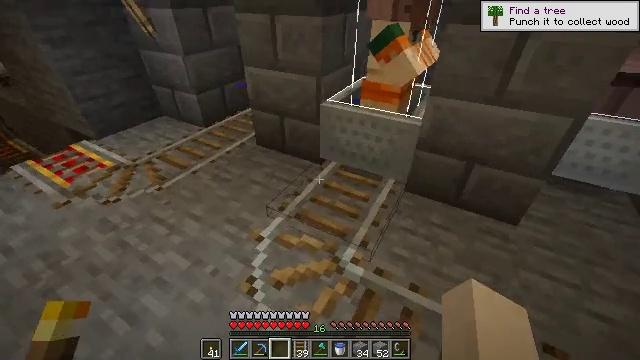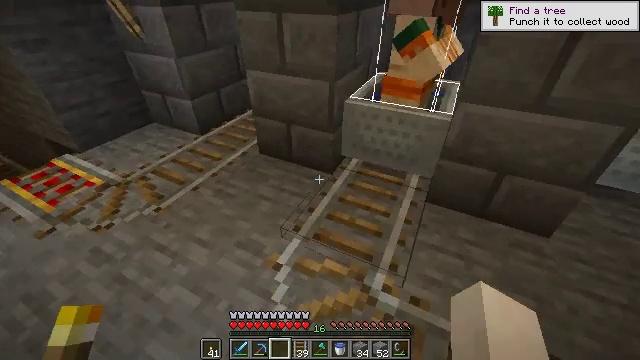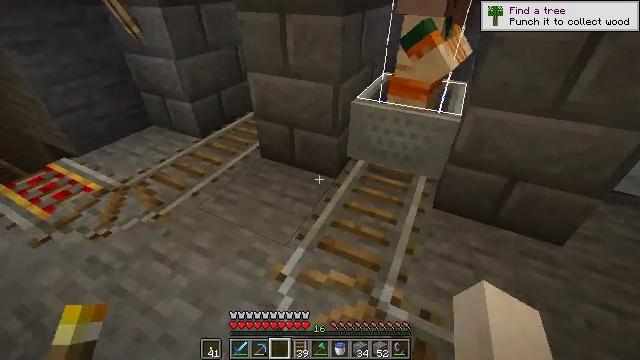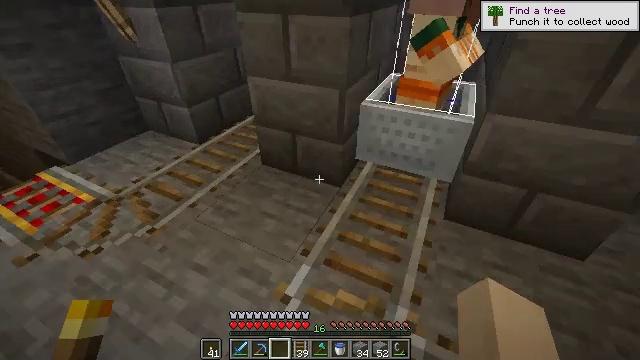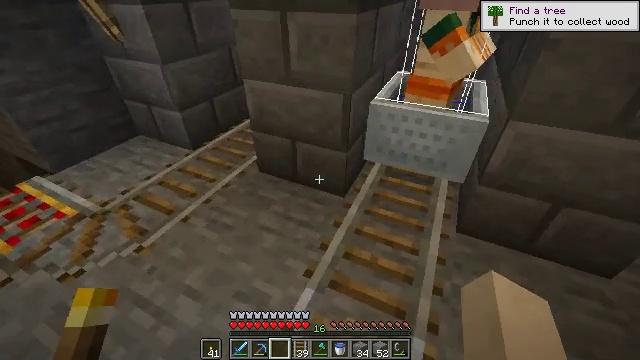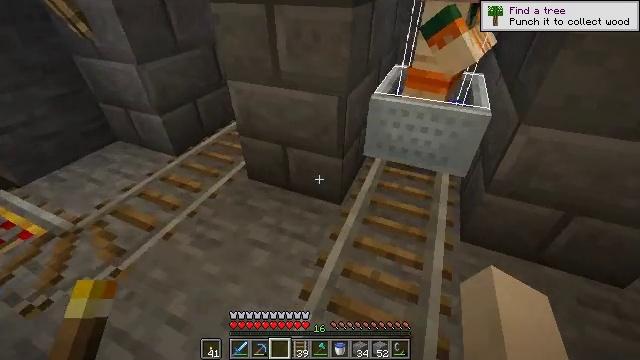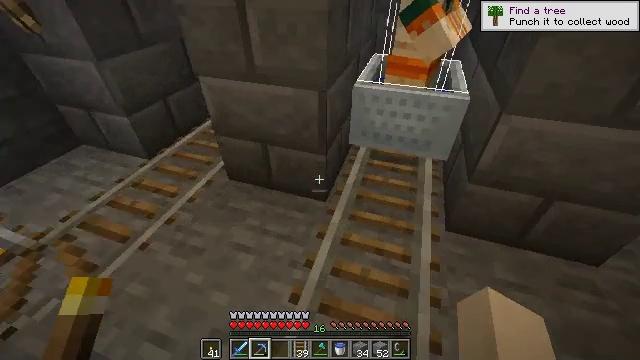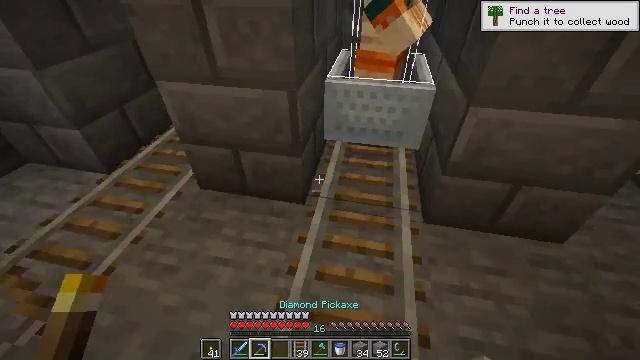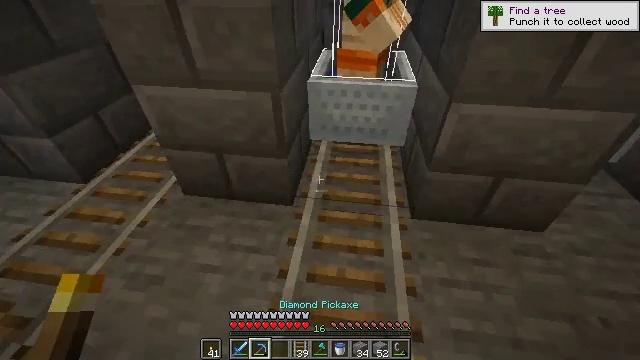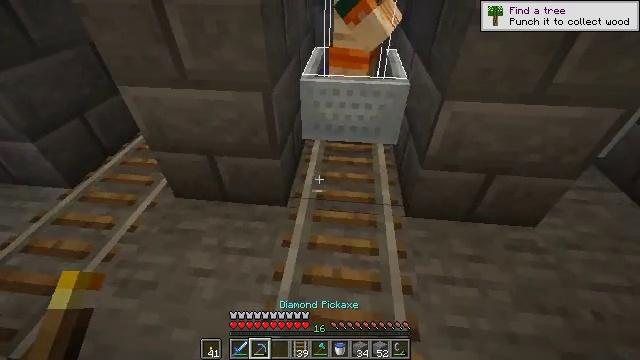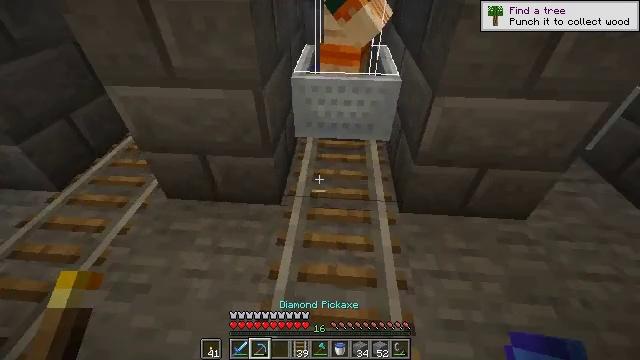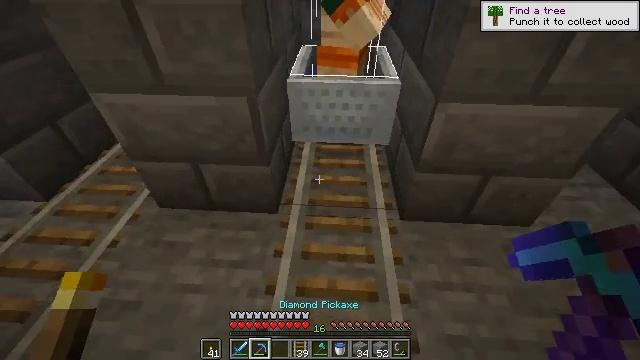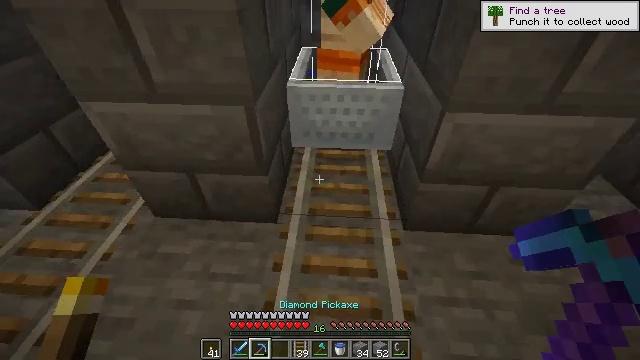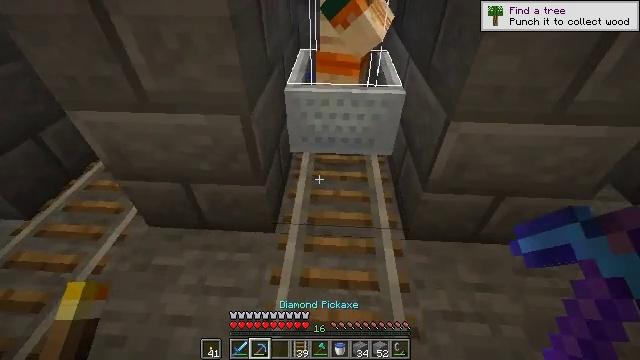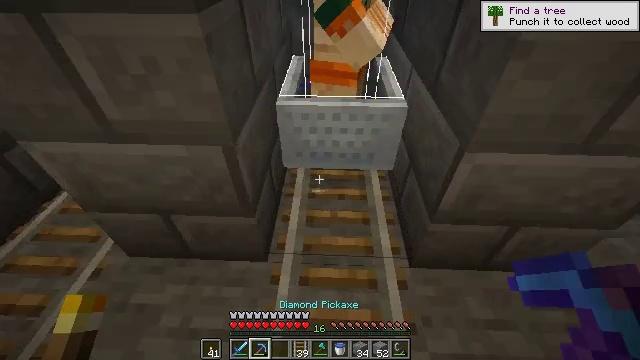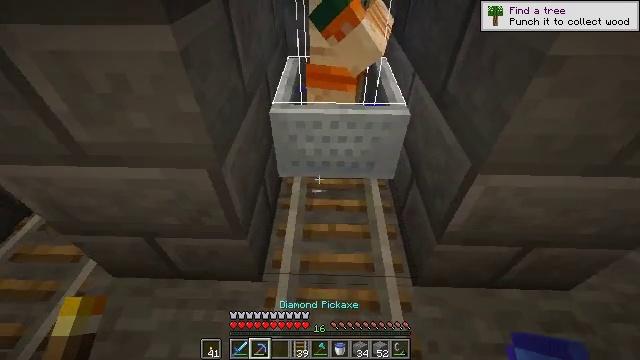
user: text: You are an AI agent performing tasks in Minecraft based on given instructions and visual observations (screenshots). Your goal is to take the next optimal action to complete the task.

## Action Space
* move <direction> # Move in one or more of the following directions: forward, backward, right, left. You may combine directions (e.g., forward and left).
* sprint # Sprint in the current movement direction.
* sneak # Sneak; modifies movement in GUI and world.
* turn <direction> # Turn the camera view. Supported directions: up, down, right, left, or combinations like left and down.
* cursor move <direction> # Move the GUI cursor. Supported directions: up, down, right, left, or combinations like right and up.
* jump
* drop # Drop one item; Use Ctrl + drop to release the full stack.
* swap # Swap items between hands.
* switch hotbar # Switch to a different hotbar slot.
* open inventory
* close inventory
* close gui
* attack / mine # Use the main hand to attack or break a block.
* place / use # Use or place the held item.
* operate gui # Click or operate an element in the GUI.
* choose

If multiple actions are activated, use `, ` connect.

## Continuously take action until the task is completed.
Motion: motion action
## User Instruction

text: Mine the rail.
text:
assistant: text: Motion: move forward, turn right
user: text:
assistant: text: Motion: move forward
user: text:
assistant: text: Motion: move forward
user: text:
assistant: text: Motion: move forward
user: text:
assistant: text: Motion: turn right and down
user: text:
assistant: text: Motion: turn right and down, switch to hotbar 2
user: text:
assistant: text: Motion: turn right, switch to hotbar 2
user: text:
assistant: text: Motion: turn right, switch to hotbar 2
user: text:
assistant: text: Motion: turn right
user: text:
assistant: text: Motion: turn right
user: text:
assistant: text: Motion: move forward
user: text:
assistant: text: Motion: move forward
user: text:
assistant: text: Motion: move forward
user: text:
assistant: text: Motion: move forward, turn right
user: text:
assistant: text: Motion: no_op
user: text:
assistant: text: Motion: turn right and down
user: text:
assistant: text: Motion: turn down
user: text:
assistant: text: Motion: turn down
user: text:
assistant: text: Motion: turn down
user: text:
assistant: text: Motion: no_op
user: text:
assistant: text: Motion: attack / mine
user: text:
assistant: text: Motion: attack / mine
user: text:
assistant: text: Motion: no_op
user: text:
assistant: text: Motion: no_op
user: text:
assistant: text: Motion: no_op
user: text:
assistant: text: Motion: no_op
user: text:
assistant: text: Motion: no_op
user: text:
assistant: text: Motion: no_op
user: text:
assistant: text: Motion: no_op
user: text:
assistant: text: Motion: move forward